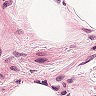
Metastatic tissue present: no